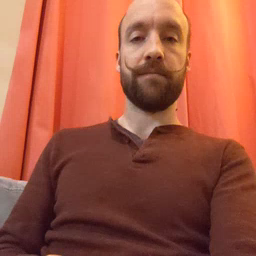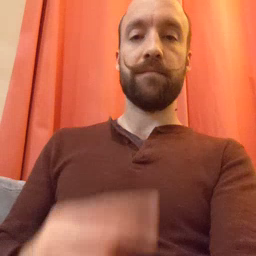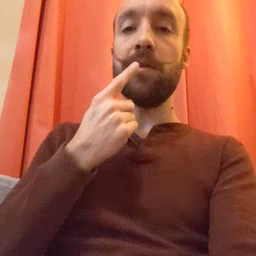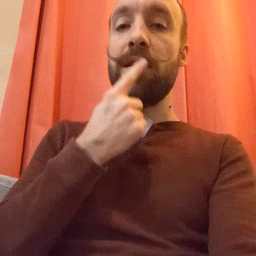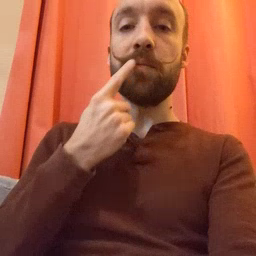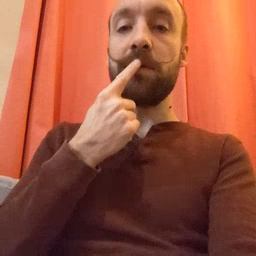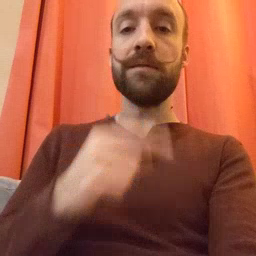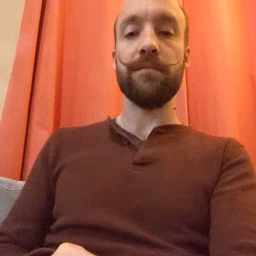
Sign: lips